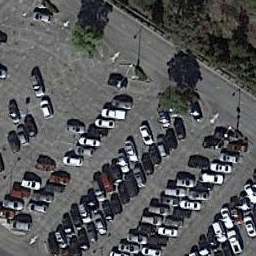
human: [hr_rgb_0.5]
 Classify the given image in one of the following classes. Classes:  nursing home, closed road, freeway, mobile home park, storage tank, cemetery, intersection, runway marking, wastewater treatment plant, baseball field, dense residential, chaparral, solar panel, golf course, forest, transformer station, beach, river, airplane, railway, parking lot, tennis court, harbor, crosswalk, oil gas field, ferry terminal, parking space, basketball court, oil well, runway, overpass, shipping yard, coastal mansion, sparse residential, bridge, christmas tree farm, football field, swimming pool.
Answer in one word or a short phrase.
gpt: parking lot